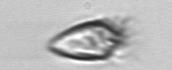
Label: Paratontonia_gracillima